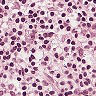
Metastatic tissue present: no